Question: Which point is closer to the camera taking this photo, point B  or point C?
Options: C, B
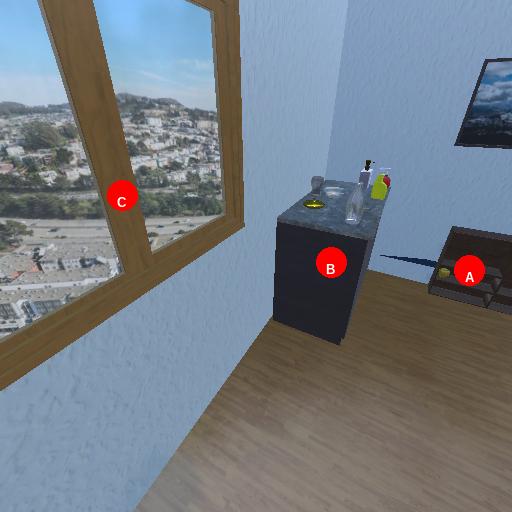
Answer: C